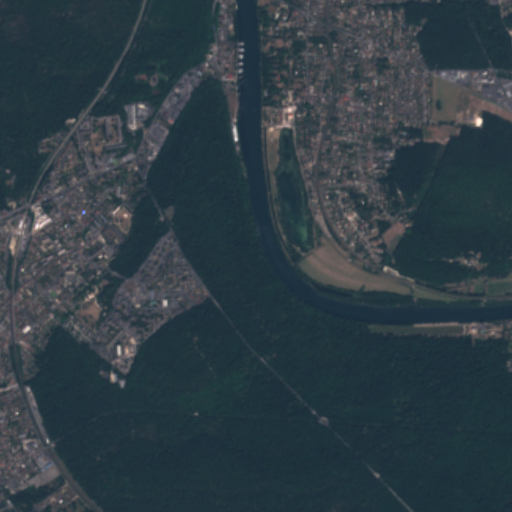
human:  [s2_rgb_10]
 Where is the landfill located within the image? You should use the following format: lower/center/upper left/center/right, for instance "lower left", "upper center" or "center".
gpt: The landfill is located in the center left of the image.
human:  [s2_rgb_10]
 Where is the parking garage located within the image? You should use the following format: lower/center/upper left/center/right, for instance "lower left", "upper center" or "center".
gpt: The parking garage is located in the center left of the image.
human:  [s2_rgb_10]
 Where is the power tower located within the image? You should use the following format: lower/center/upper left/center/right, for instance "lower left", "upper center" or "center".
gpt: The power tower is located in the upper right of the image.
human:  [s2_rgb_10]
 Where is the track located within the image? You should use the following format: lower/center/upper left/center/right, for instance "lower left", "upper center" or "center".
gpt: The track is located in the lower left of the image.
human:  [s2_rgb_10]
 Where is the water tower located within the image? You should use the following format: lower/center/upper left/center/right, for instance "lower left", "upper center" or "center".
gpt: The water tower is located in the upper right of the image.
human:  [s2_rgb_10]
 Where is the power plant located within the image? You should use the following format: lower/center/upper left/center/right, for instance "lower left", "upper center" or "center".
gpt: There is no power plant in the image.